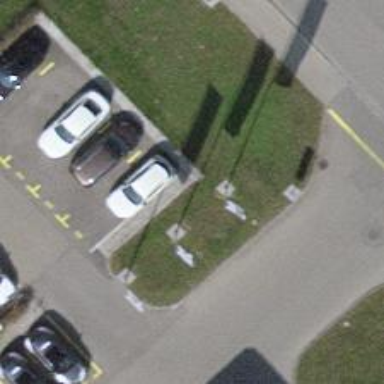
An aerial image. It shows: Flagpole structure.